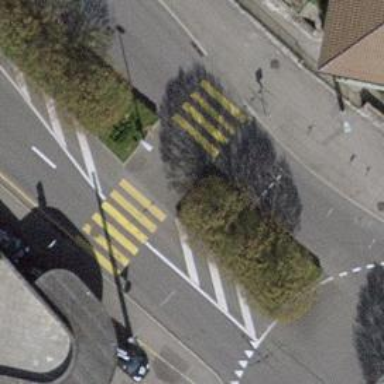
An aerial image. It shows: Footway with zebra crossing.